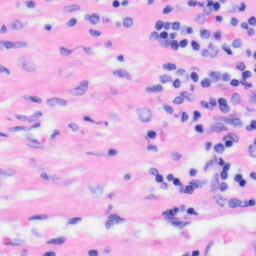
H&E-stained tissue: Liver